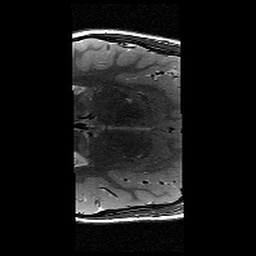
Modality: T2w
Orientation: axial
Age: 13
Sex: male
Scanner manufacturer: siemens
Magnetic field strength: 3 T
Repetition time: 8.46 s
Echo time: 0.067 s